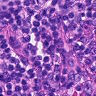
Metastatic tissue present: no